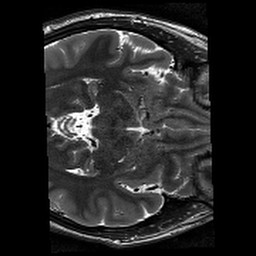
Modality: T2w
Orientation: axial
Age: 28
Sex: male